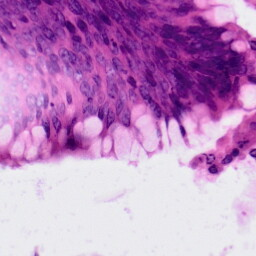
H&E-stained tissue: Colon